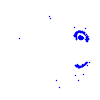
Particle: proton